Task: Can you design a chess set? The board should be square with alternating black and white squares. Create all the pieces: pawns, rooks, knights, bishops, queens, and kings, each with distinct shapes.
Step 1599:
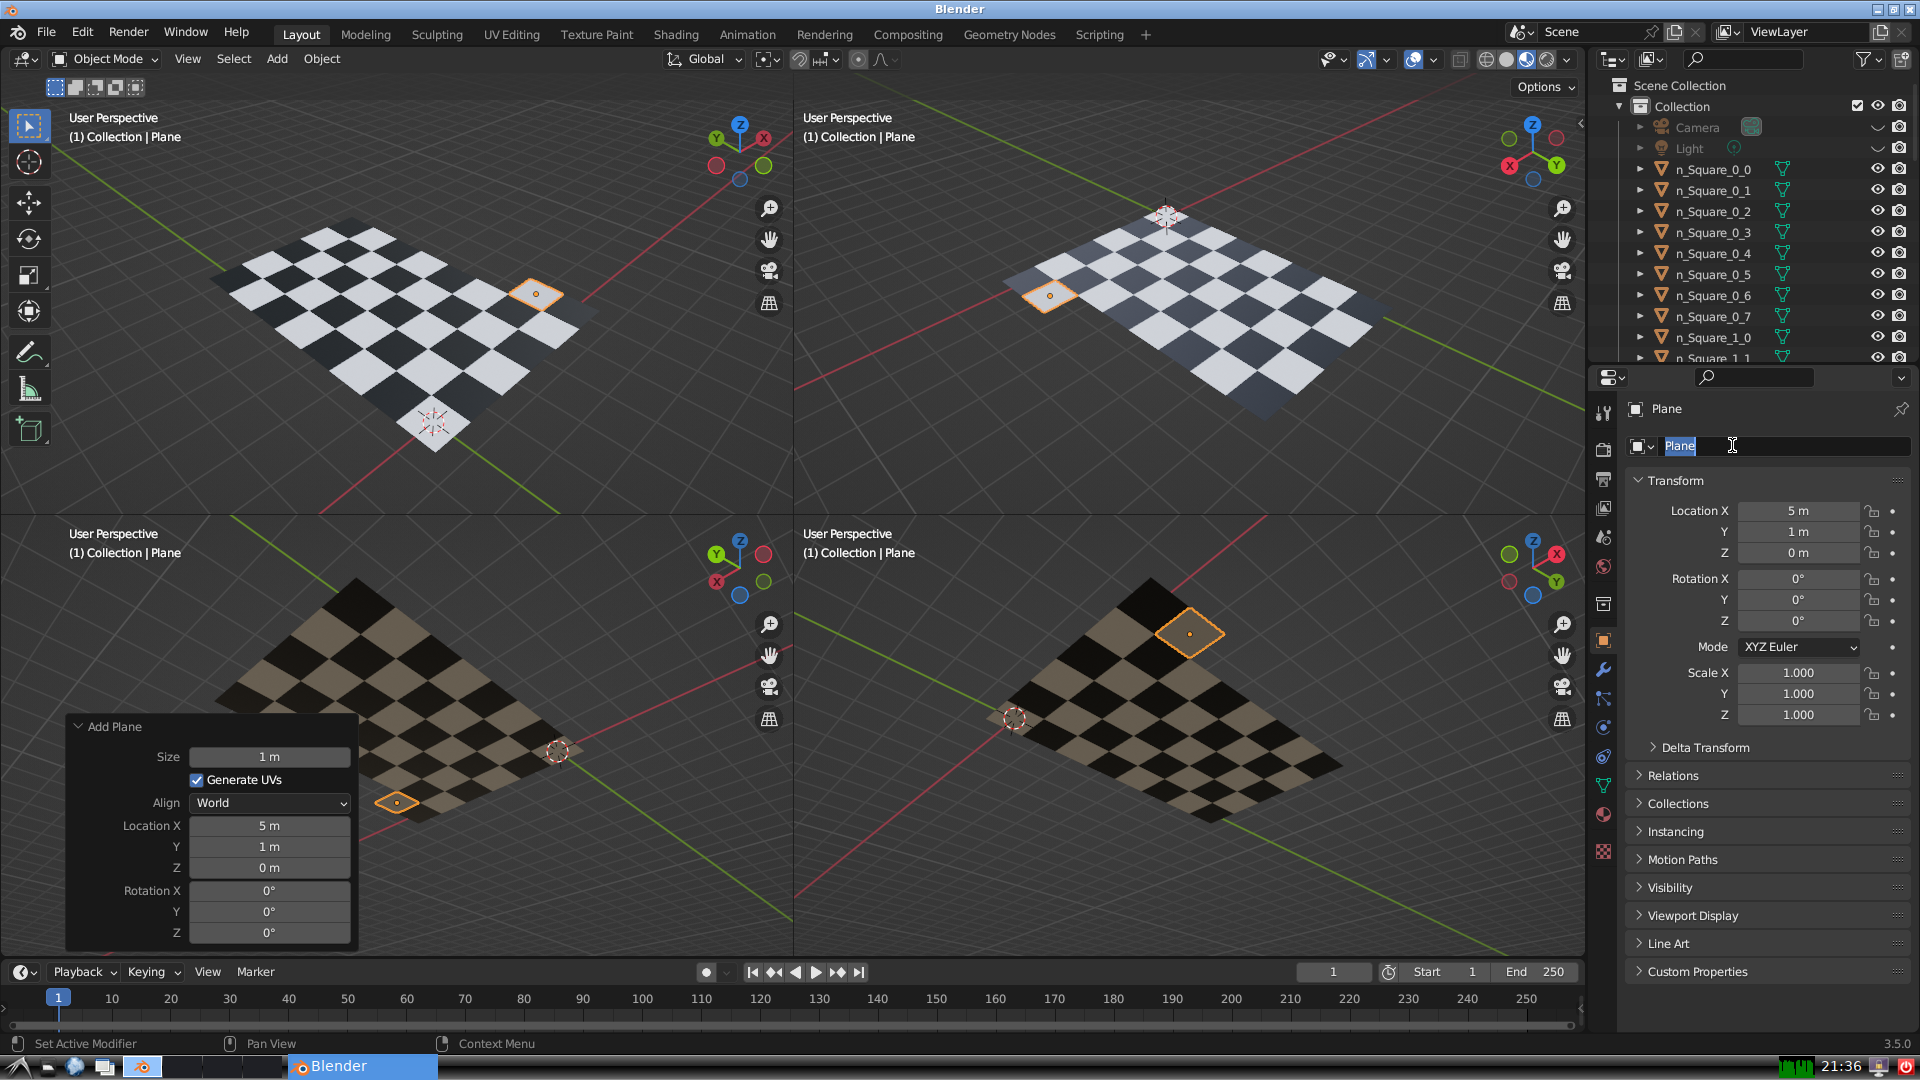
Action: input_text: n_Square_5_1